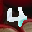
Label: 4